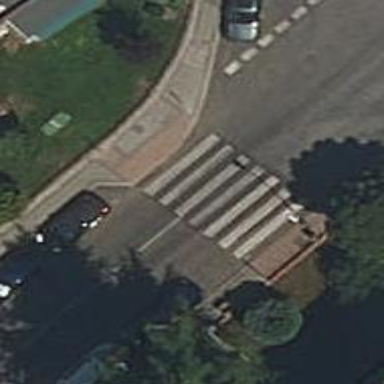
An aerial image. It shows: Marked road crossing.